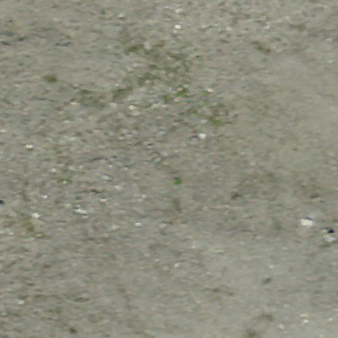
Label: other